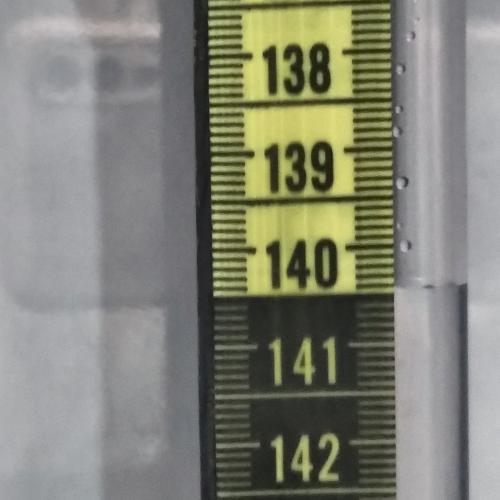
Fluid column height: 140.4 cm